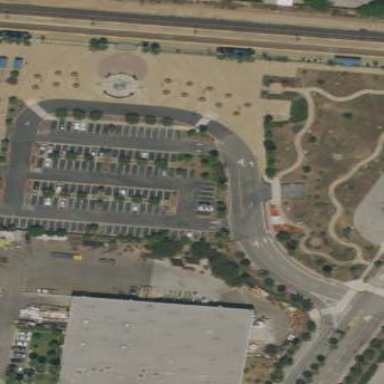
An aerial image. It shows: Pedestrian road.